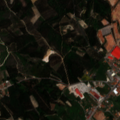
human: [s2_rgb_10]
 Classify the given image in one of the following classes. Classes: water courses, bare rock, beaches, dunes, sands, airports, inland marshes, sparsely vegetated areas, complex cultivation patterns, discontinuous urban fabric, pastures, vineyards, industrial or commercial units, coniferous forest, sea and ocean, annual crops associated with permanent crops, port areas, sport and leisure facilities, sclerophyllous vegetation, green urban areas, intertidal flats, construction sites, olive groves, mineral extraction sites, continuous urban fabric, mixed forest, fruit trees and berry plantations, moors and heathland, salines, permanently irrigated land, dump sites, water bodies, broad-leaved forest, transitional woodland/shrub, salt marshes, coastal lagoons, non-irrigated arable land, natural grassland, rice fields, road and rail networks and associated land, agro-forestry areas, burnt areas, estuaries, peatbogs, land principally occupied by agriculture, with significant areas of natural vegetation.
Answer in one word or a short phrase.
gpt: discontinuous urban fabric, industrial or commercial units, mineral extraction sites, complex cultivation patterns, mixed forest, transitional woodland/shrub